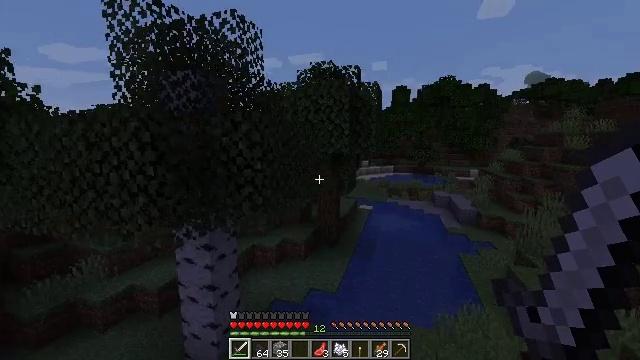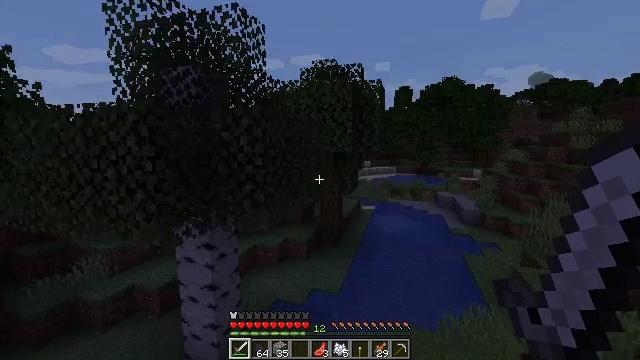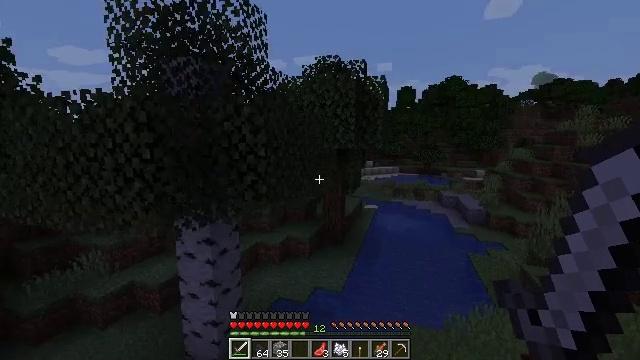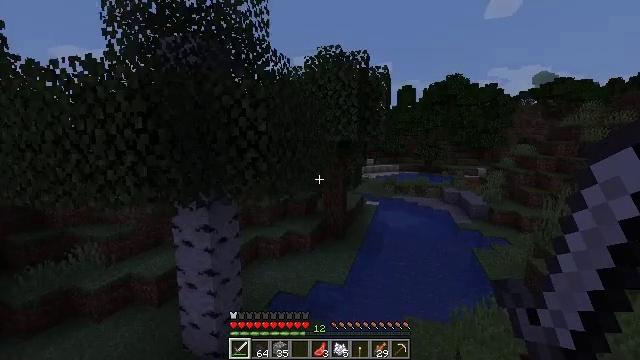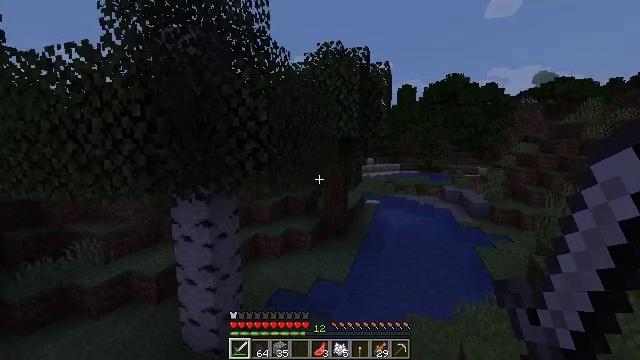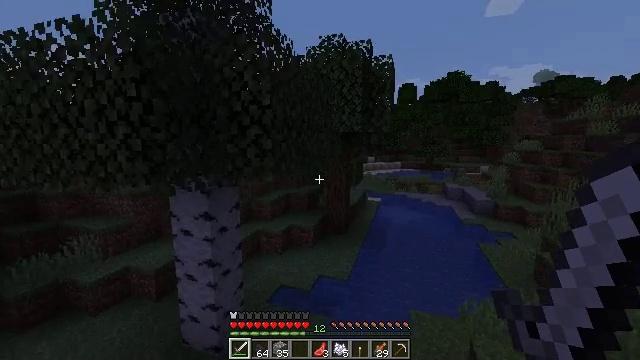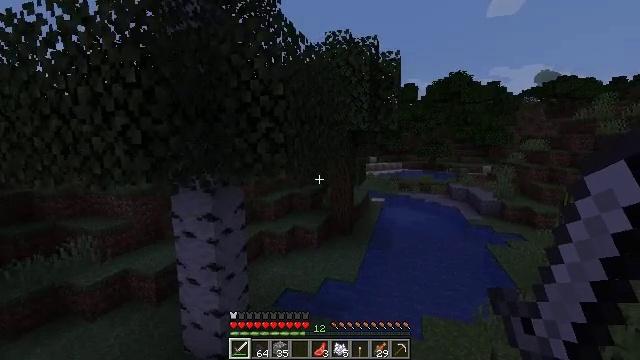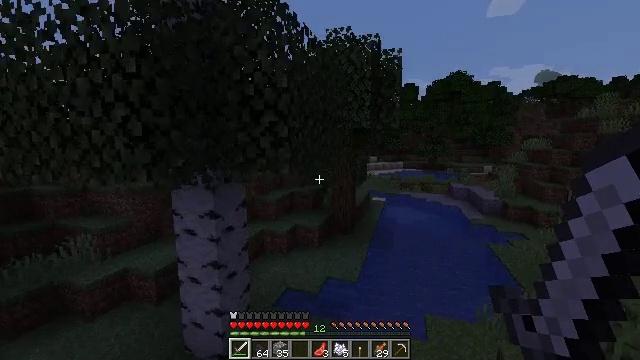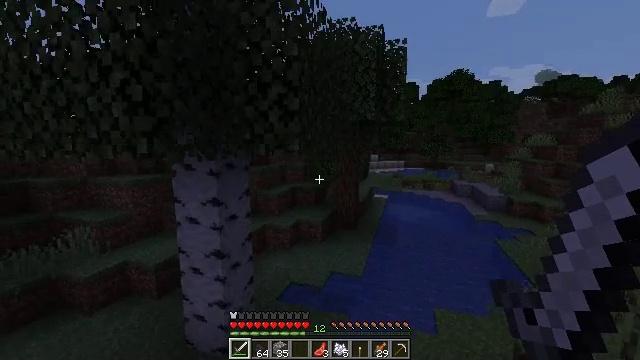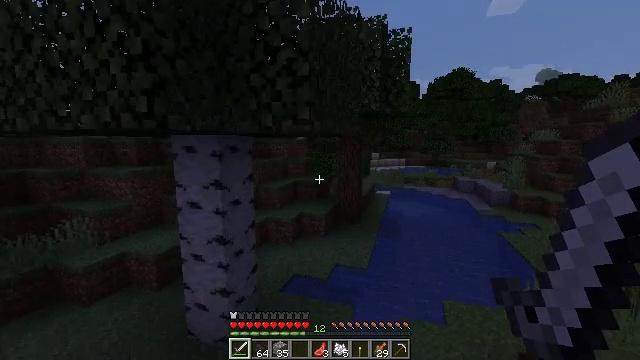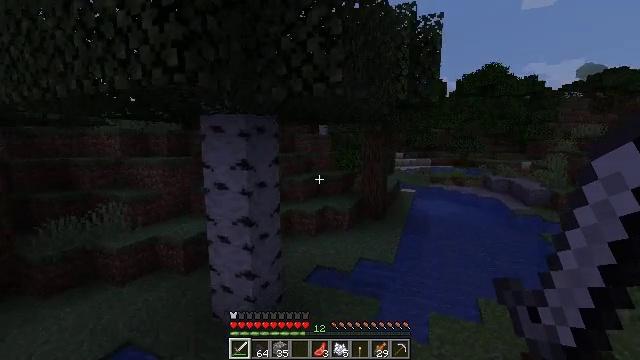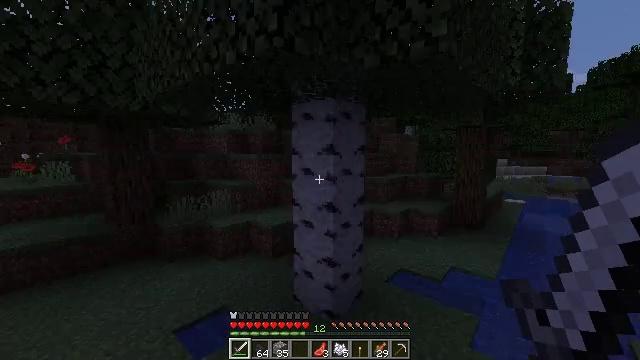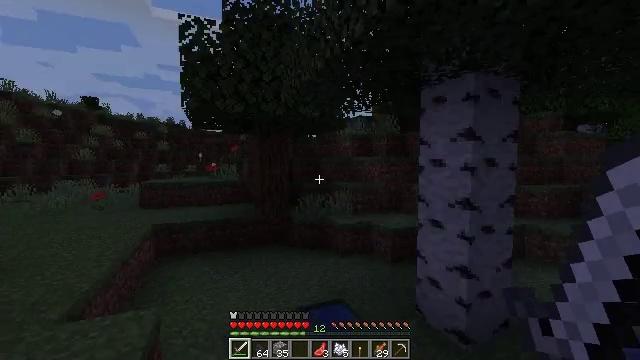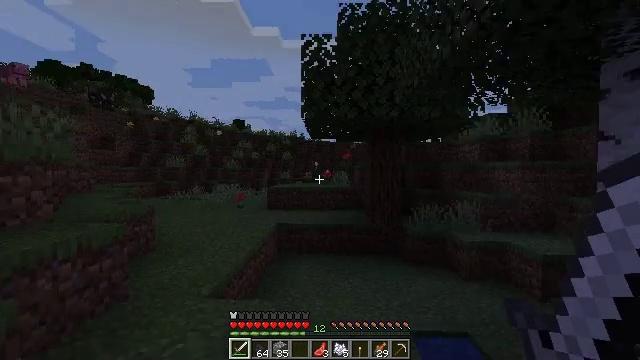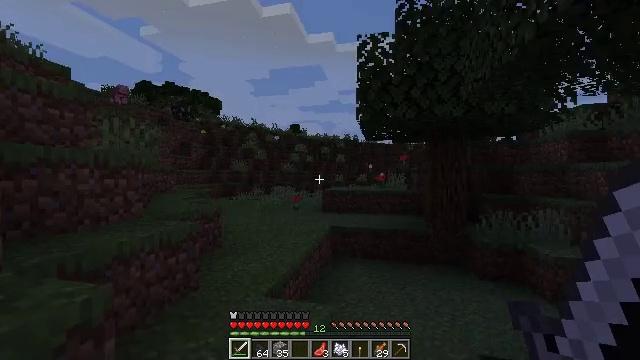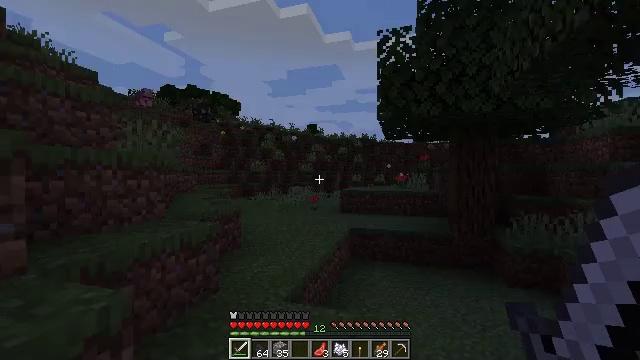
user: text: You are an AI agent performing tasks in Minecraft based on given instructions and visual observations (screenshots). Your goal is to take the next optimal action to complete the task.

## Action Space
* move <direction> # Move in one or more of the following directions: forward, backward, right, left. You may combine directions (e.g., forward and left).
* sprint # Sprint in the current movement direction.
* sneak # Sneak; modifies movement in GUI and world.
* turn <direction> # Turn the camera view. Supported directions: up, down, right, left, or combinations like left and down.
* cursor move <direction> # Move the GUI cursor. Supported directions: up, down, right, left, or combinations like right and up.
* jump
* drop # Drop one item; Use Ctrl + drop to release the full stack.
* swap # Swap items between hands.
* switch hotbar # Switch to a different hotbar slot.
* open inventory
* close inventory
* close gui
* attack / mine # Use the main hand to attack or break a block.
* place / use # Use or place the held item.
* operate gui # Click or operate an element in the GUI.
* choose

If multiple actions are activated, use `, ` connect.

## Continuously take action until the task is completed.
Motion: motion action
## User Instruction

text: Interact with the furnace to cook salmon.
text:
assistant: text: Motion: move forward and move left
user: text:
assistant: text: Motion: move forward and move left
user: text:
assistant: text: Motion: move forward and move left
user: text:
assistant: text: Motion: move forward and move left
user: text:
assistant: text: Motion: move forward and move left
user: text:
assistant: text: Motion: move forward and move left
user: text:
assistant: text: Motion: move forward and move left
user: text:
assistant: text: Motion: move forward and move left
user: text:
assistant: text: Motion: move forward and move left
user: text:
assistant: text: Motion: move forward and move left, turn left
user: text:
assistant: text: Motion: move forward and move left, turn left and up
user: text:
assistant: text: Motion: move forward and move left, turn left and up
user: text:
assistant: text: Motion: move forward and move left, turn left and up
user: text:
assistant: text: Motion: move forward and move left, turn left
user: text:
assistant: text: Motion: move forward and move left, turn left
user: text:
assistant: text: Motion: move forward and move left
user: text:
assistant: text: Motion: move forward and move left
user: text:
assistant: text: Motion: move forward and move left
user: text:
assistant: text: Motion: move forward and move left
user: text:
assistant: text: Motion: move forward and move left
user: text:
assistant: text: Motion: move forward and move left
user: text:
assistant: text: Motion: move forward
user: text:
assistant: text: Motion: move forward
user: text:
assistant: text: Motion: move forward
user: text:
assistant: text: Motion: move forward
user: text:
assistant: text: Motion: move forward
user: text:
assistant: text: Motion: move forward
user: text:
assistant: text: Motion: move forward
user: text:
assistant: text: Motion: move forward
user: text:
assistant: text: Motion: move forward